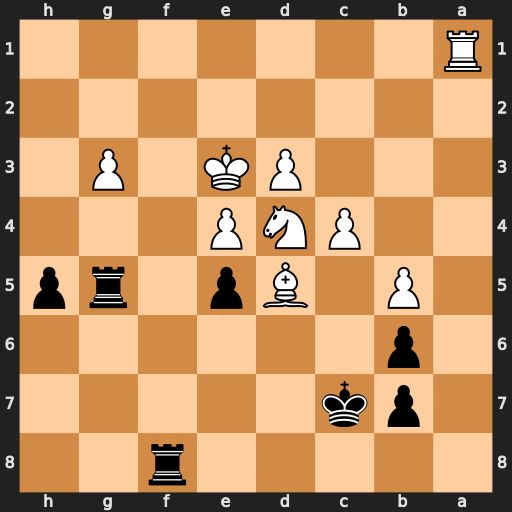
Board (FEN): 5r2/1pk5/1p6/1P1Bp1rp/2PNP3/3PK1P1/8/R7
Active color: b
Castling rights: -
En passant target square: -
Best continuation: Rxg3+ Kd2 exd4